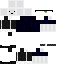
A male skeleton skin with dark skin, wearing white bald dressed in a blue tshirt and black pants, featuring a closed mouth.